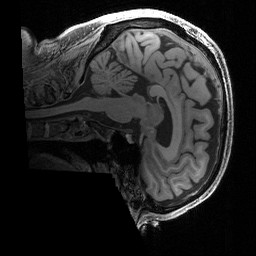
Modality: T1w
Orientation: sagittal
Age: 55
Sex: male
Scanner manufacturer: siemens
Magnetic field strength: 3 T
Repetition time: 2.4 s
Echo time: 0.00215 s